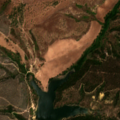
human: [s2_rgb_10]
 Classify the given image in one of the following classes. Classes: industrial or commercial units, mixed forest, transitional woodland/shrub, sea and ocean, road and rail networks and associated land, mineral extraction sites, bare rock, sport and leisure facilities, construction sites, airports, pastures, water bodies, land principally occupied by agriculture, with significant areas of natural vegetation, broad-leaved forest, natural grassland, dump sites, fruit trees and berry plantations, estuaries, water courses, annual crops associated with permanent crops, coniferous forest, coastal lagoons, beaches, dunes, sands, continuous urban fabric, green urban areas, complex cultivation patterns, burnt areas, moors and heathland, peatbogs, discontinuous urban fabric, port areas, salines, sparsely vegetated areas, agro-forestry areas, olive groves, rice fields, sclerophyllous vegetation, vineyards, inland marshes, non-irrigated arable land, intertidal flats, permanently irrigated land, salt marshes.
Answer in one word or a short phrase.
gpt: non-irrigated arable land, agro-forestry areas, broad-leaved forest, transitional woodland/shrub, water bodies